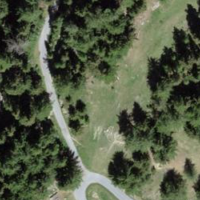
EUNIS habitat code: 44
Species observed at this site:
Gentianella campestris
Campanula barbata